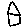
Label: house